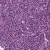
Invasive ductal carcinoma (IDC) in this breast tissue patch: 1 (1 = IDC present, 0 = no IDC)